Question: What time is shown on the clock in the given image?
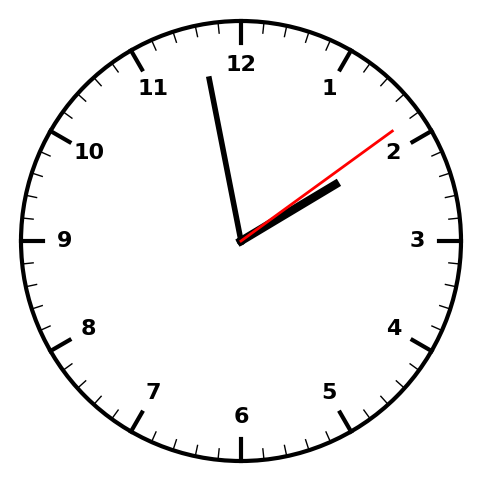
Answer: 01:58:09